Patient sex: M
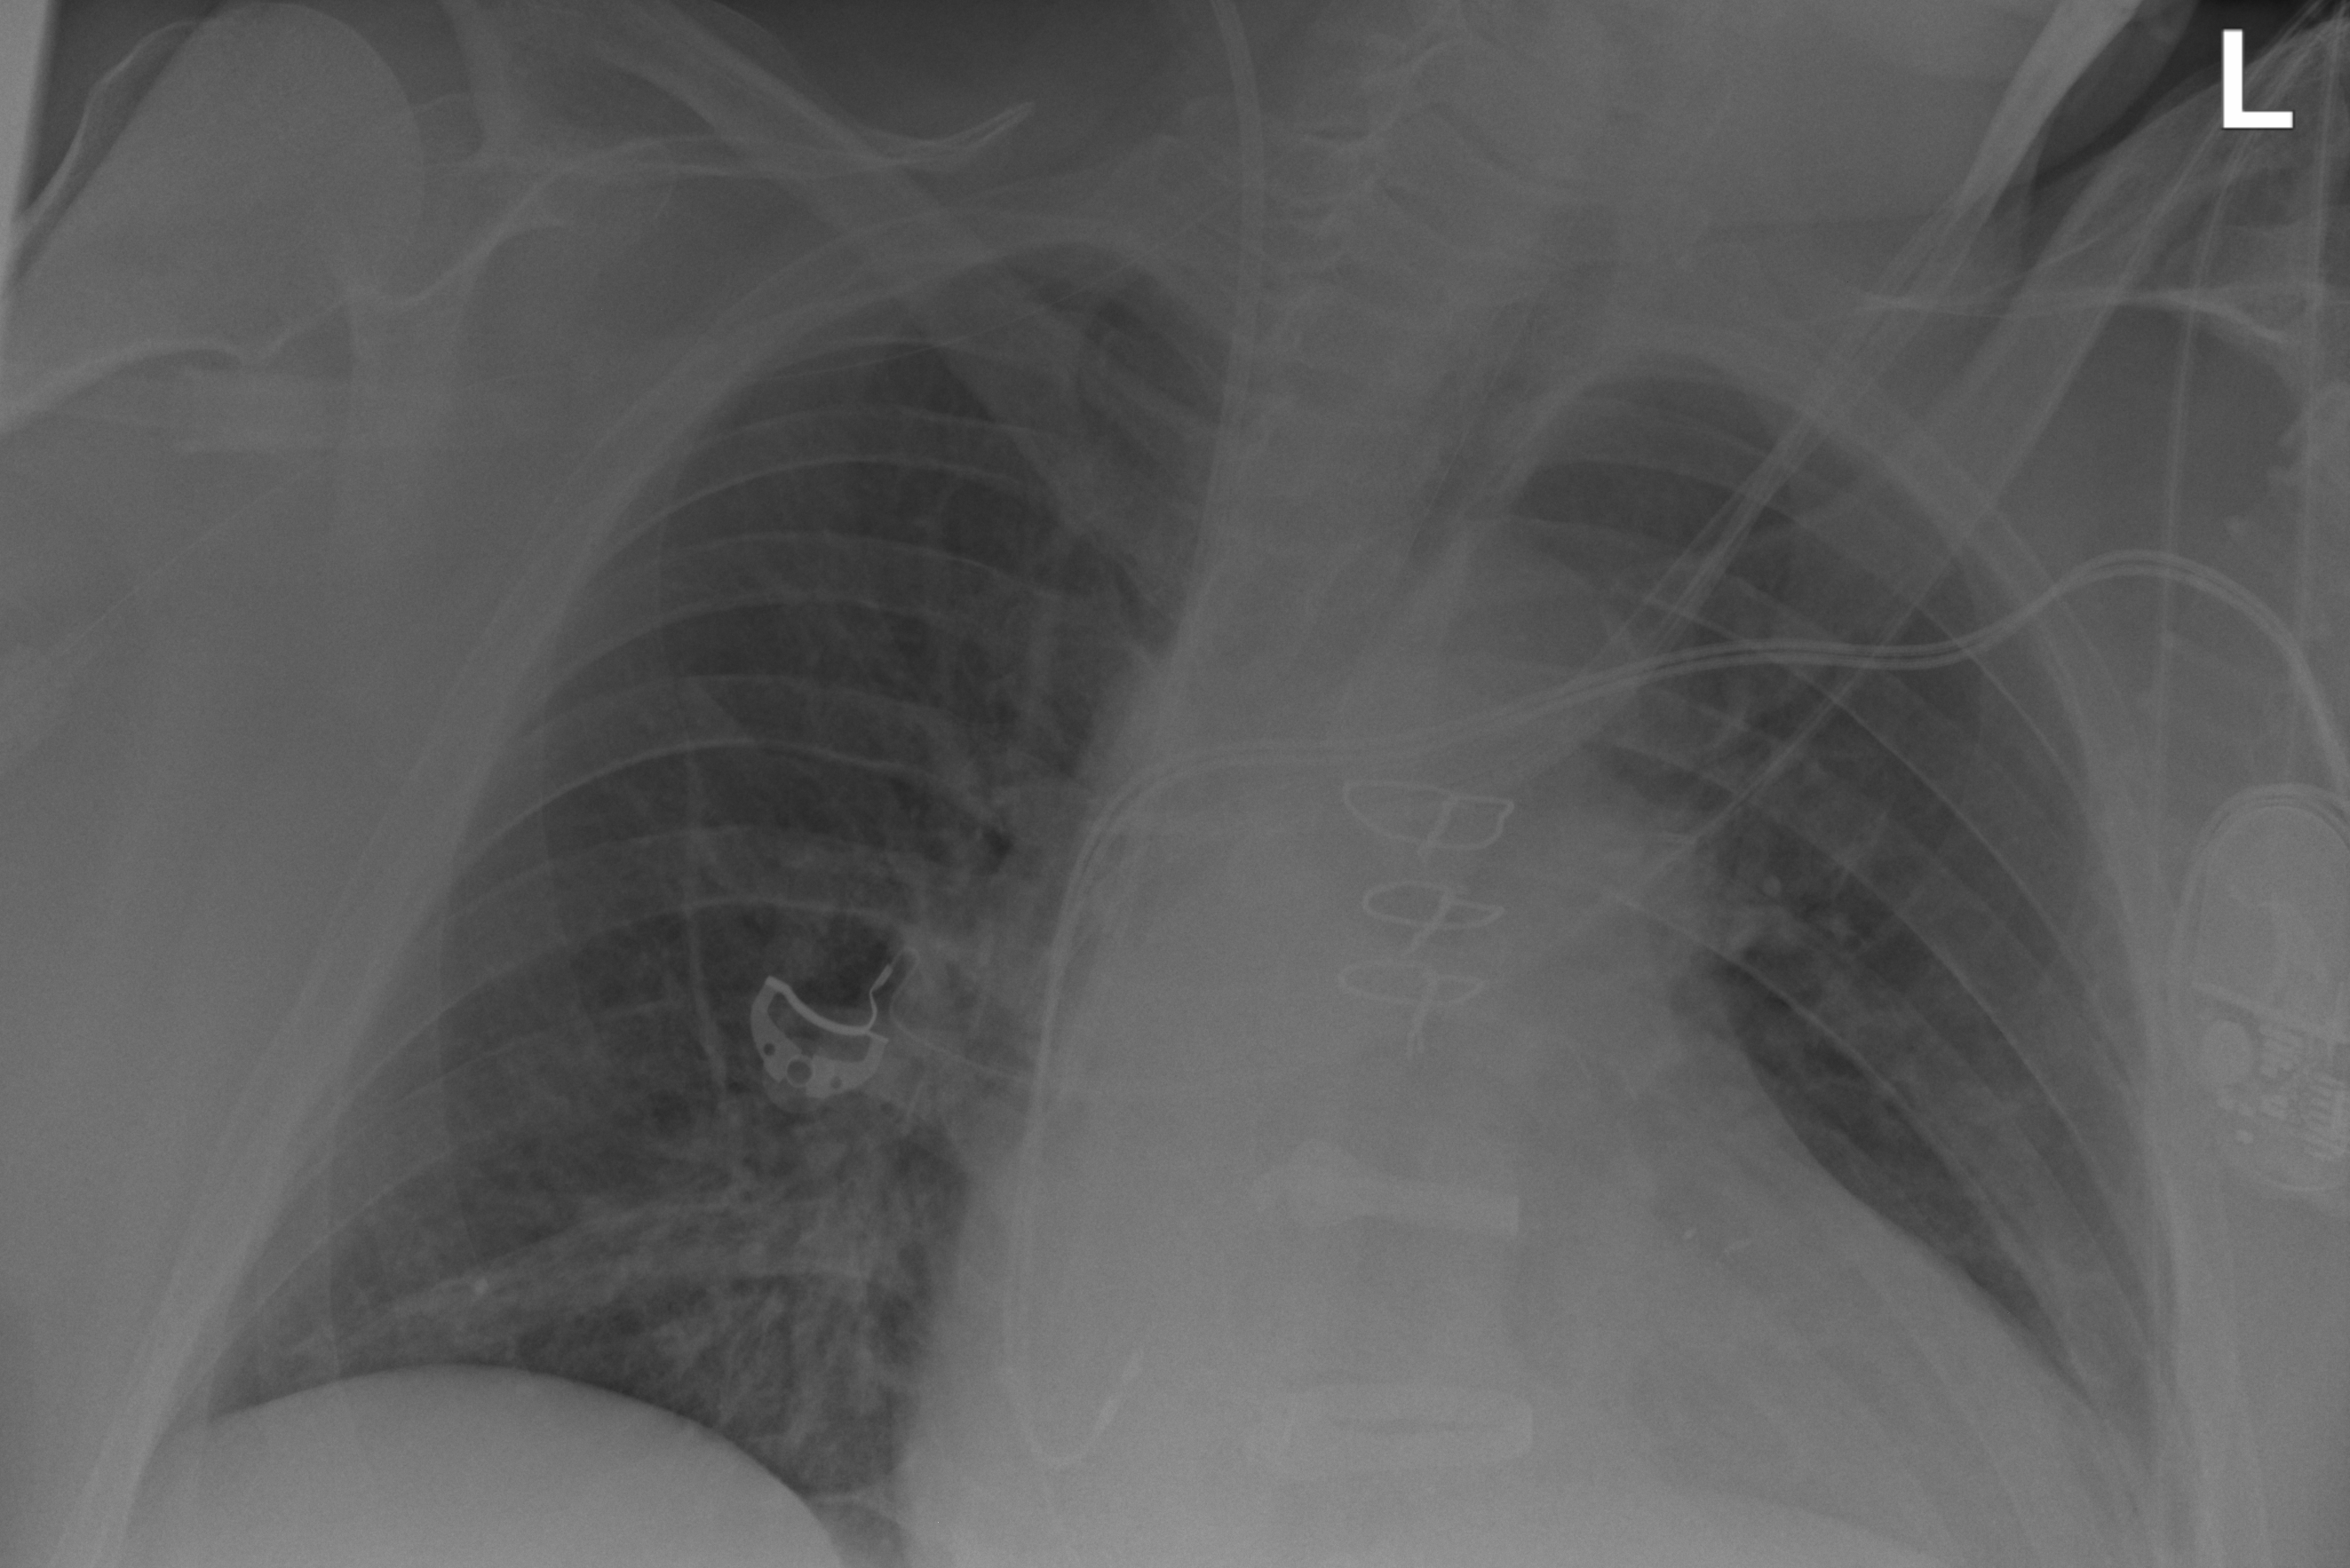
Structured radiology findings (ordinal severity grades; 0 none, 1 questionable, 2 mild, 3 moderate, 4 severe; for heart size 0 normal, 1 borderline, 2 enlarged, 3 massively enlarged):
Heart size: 2
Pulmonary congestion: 2
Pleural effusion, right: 0
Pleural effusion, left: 0
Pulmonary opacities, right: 2
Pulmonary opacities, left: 0
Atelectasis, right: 2
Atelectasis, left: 0